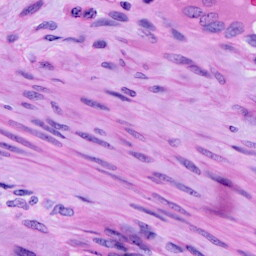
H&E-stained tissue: Cervix